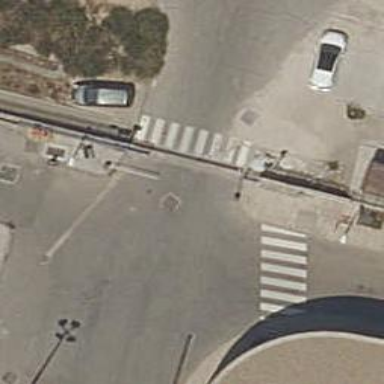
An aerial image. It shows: Lift gate barrier.